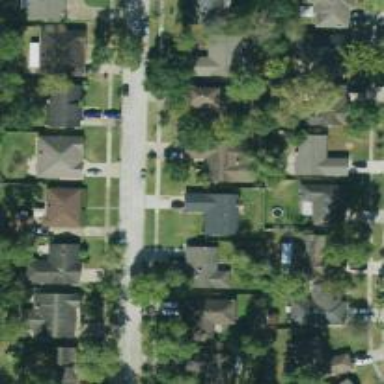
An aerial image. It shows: Residential road with separate sidewalk.